Question: I'm on a , and have a docker-compose.yml
'''
version: '3'
services:
portalmodules:
build:
context: .
dockerfile: Dockerfile
ports:
- 8010:8000
links:
- database
database:
image: postgres:11.2
expose:
- "5432"
environment:
- "POSTGRES_PASSWORD=12345"
- "POSTGRES_USER=john"
- "POSTGRES_DB=api"
'''
I also have a
'''
FROM composer:1.8.5 as build_stage
COPY . /src
WORKDIR /src
RUN composer install
FROM alpine:3.8
RUN apk --no-cache add php7 php7-mbstring php7-session php7-openssl php7-tokenizer php7-json php7-pdo php7-pdo_pgsql php7-pgsql
COPY --from=build_stage /src /src
RUN ls -al
RUN set -x addgroup -g 82 -S www-data adduser -u 82 -D -S -G www-data www-data
WORKDIR /src
RUN ls -al
RUN chmod -R 777 storage
CMD php artisan serve --host=0.0.0.0
'''
The container seems to successfully when I ran 'docker-compose up'.
But when I tried to connect to the database:
- - - -
I kept getting

How would one go about and debug this further?
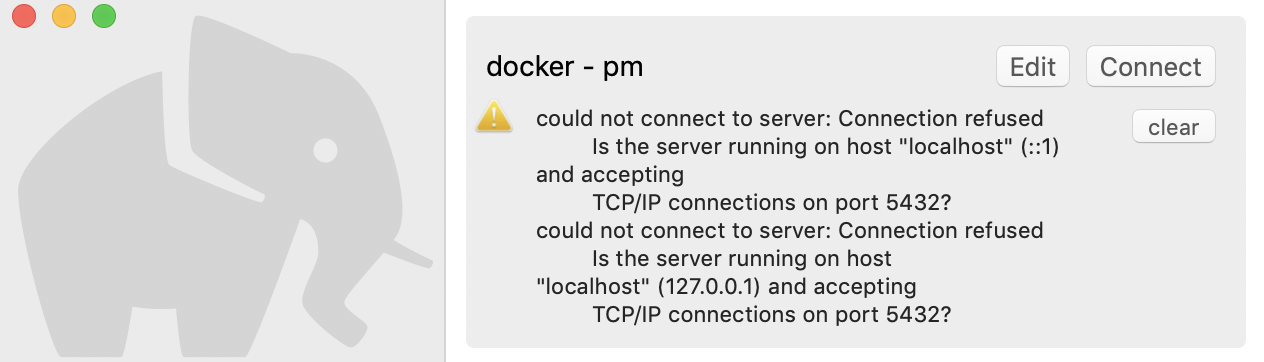
Answer: By specifying a port in the 'expose' configuration, you're only opening that port to other Docker containers in the Docker network. It will not be open to connect to from your host machine (OS X).
You want to add a <URL> configuration, which allows you to map host machine ports to the container.
'''
database:
image: postgres:11.2
expose:
- "5432"
ports:
- "5432:5432"
environment:
- "POSTGRES_PASSWORD=12345"
- "POSTGRES_USER=john"
- "POSTGRES_DB=api"
'''
<URL>